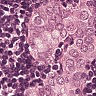
Metastatic tissue present: yes